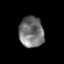
Tissue: prostate
Cell type: T cells
Senescence score: 0.3084
Nuclear area (px): 742
Mean DAPI intensity: 116.437